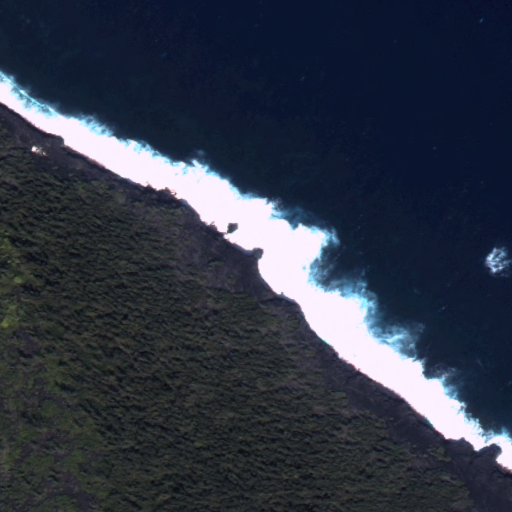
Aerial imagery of cape in Hawaii named Luahaloa containing only unknown